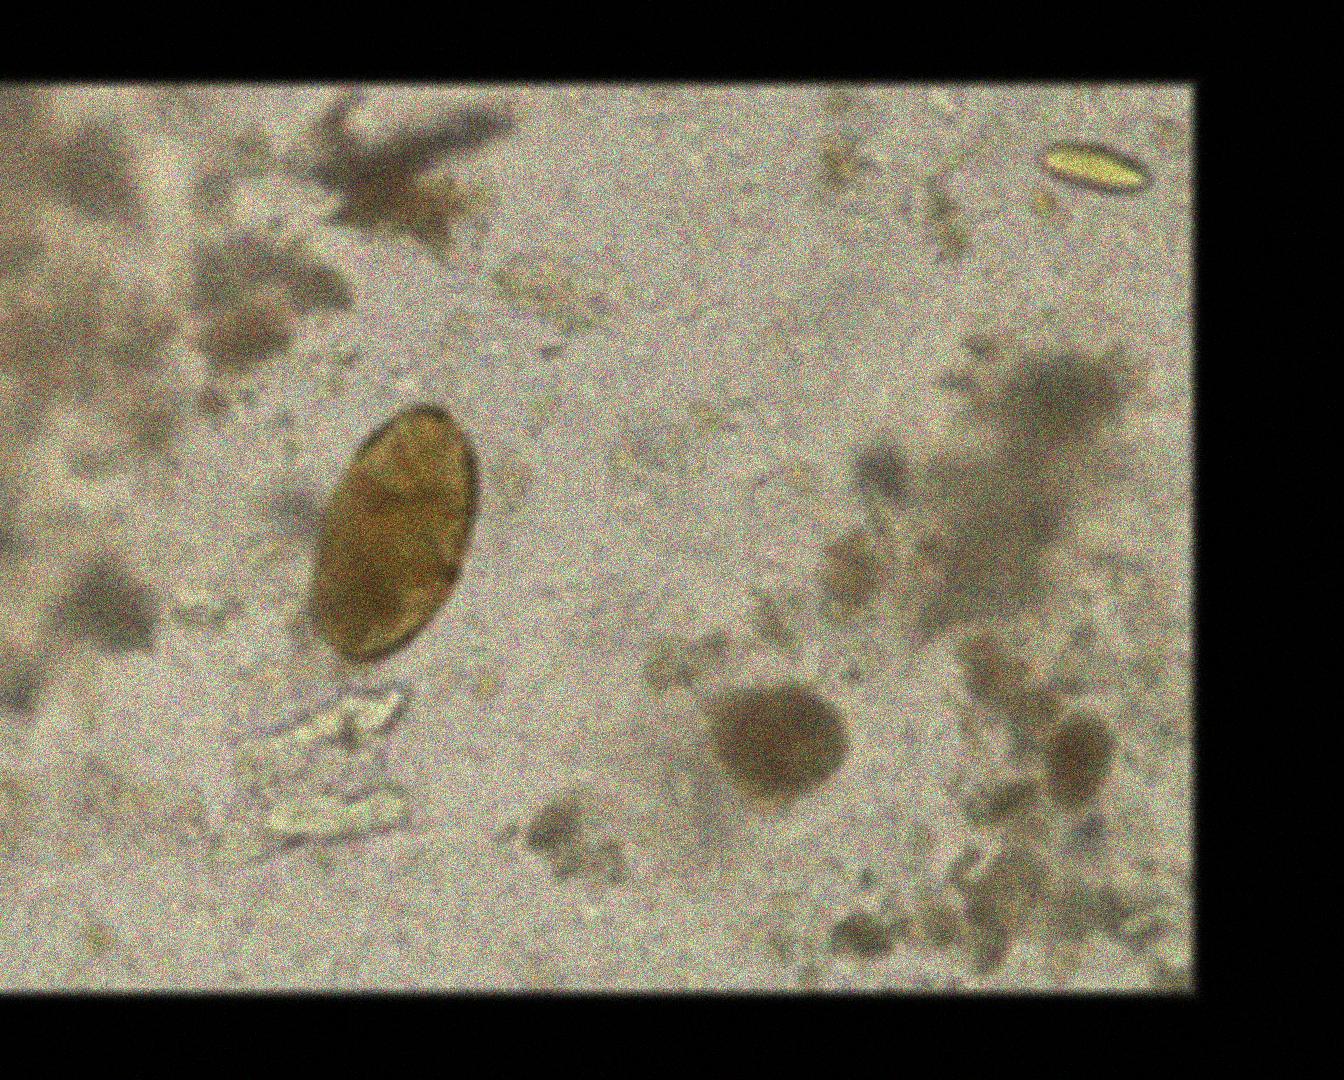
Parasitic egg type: Paragonimus spp